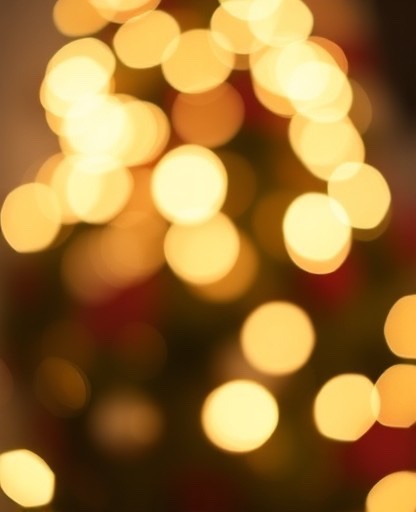
Category: Holiday